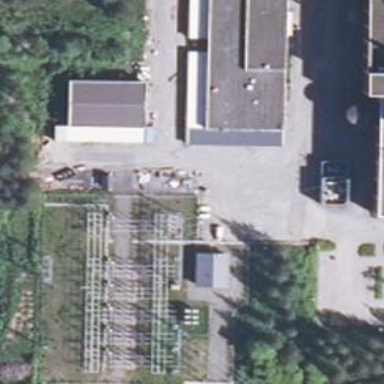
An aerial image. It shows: Transmission-level power substation.